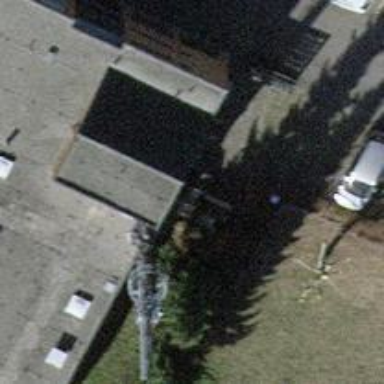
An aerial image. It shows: Communication tower.